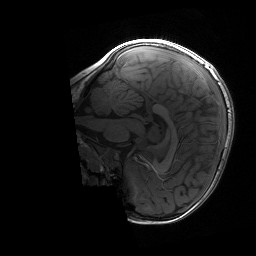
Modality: T1w
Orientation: sagittal
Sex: female
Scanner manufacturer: siemens
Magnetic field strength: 3 T
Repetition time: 1.9 s
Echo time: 0.00243 s